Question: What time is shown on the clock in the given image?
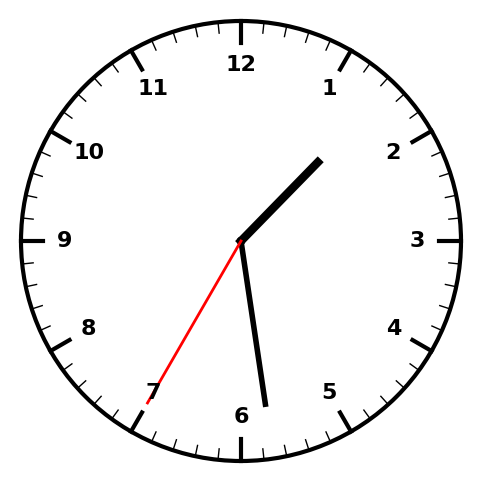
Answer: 01:28:35